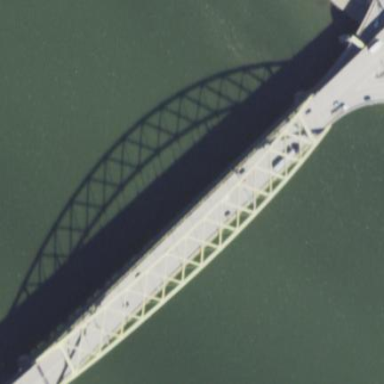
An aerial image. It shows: Architectural bridge with arched structure.